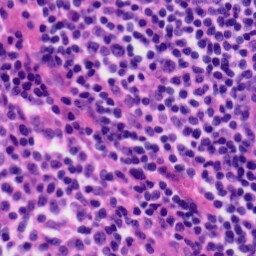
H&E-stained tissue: Tonsil